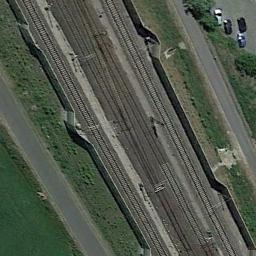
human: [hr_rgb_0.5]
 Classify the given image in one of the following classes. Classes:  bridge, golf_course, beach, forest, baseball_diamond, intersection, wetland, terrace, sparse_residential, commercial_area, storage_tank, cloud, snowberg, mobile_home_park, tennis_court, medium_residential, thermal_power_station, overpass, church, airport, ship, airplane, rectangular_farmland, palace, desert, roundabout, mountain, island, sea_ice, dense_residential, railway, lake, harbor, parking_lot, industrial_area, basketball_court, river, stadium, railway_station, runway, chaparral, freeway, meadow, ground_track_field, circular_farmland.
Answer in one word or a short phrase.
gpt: railway